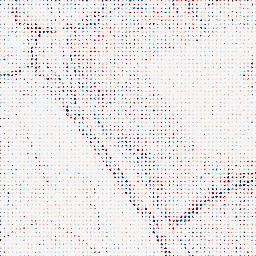
Category: classical
Decomposition family: uniform
Decomposition parameters: size: 3
Upsampling method: sinc_blackman
Upsampling parameters: scale: 8
kernel_size: 4
Upsampling scale: 8